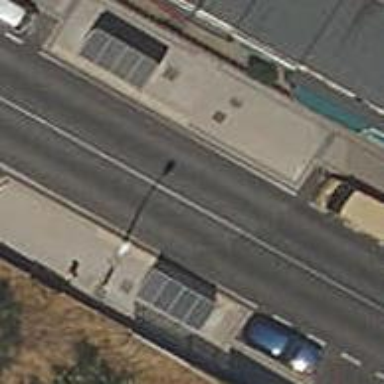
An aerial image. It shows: Public transport stop position.